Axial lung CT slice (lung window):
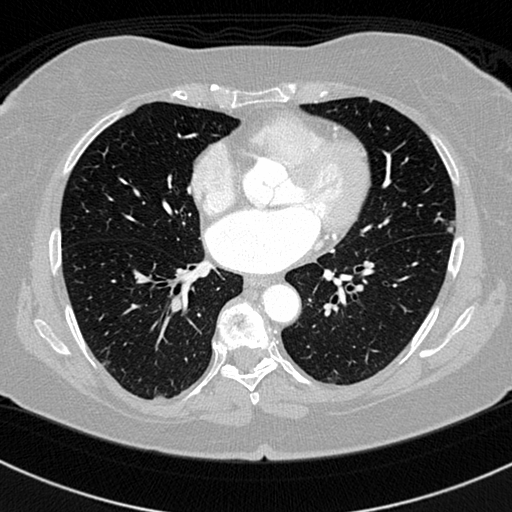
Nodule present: yes
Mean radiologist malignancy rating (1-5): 2